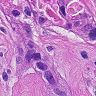
Metastatic tissue present: yes